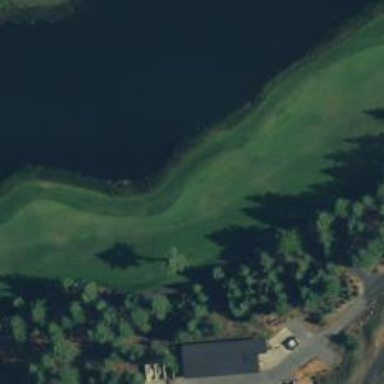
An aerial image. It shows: View of golf hole.